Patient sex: F
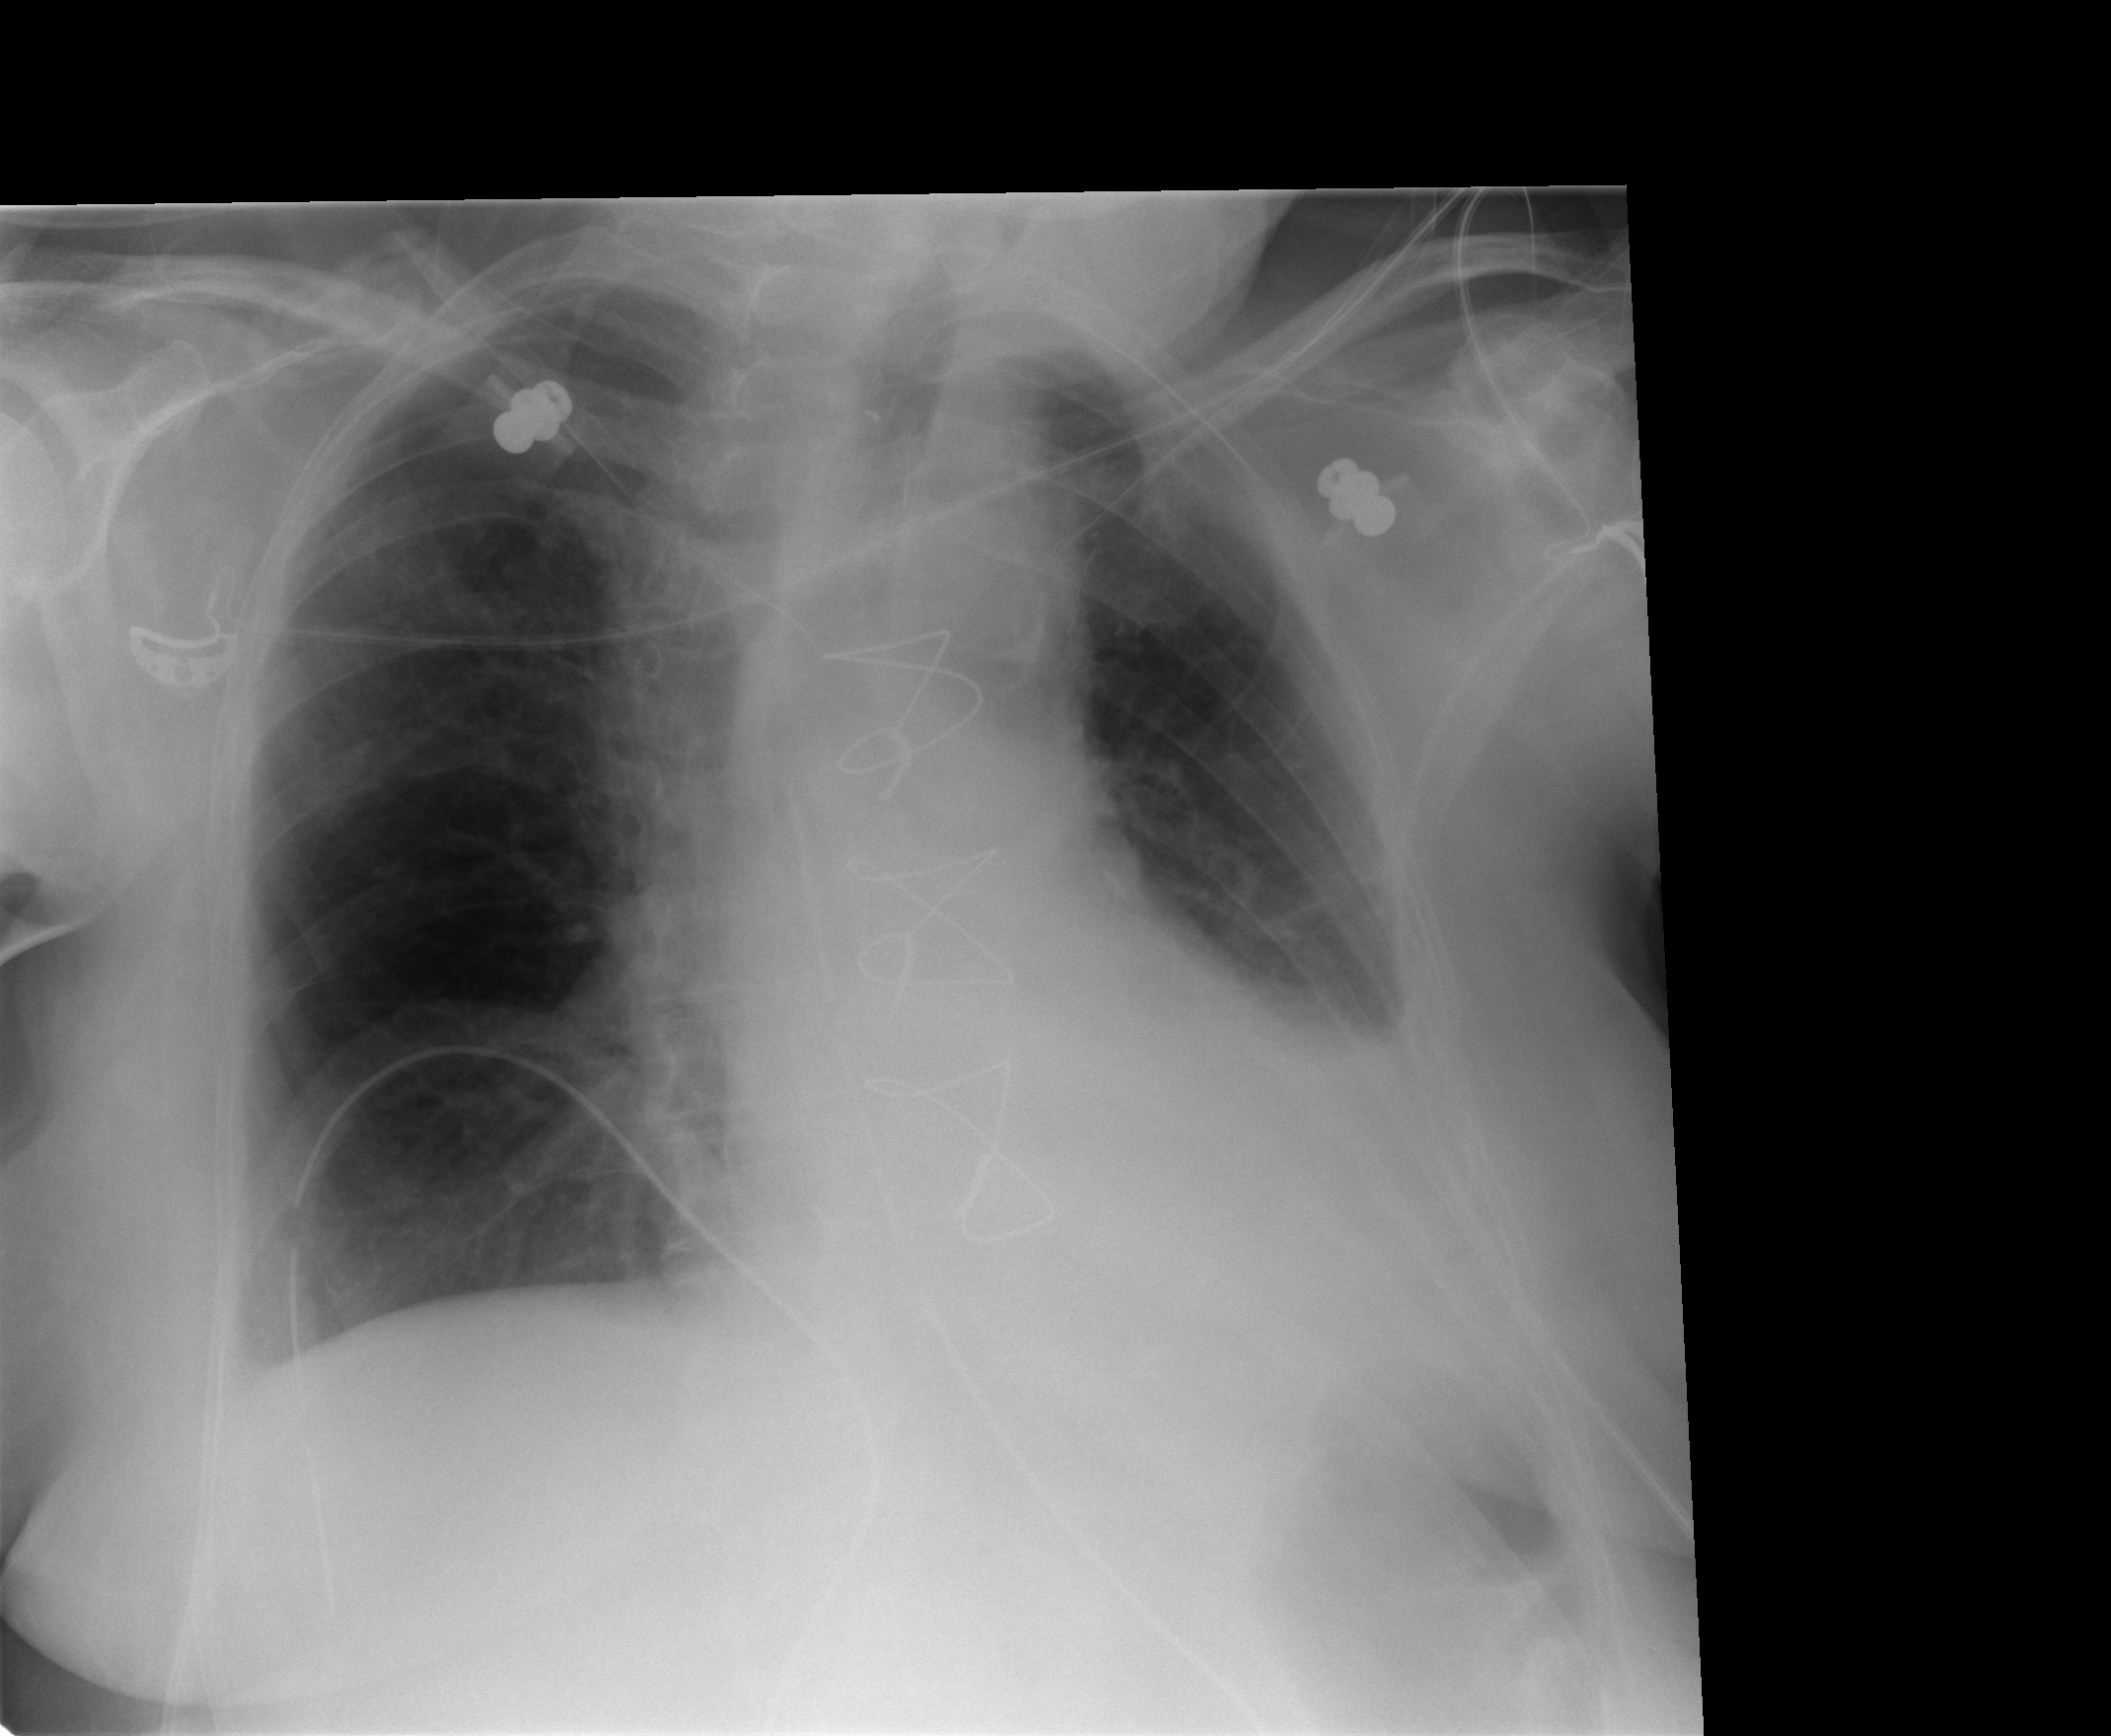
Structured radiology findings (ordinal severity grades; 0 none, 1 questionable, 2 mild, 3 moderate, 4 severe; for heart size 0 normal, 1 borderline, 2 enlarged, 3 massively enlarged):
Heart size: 2
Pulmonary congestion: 0
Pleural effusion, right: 0
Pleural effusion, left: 3
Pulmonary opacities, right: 0
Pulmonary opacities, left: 0
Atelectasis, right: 0
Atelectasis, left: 2